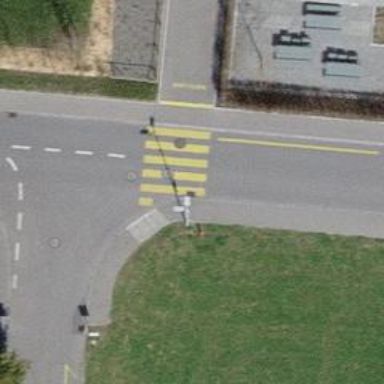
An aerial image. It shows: Uncontrolled zebra crossing with yellow markings.